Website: walmart
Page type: account-selection
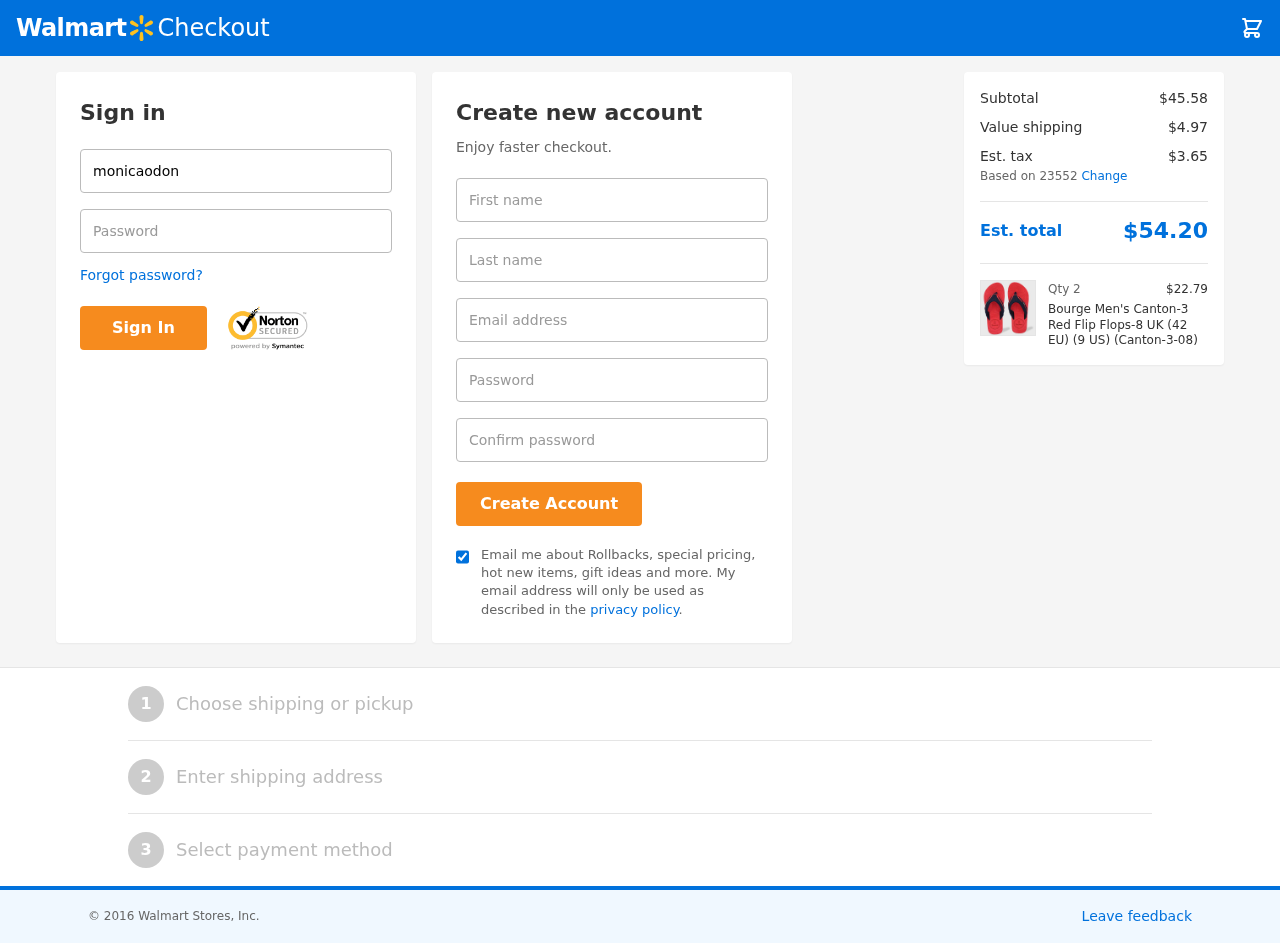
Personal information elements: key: PII_EMAIL
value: monica_odonnell@yahoo.com
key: PII_FIRSTNAME
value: Monica
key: PII_LASTNAME
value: Odonnell
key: PII_LOGIN_USERNAME
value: monicaodonnell99
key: PII_POSTCODE
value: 23552
Product elements: key: PRODUCT1_NAME
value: Bourge Men's Canton-3 Red Flip Flops-8 UK (42 EU) (9 US) (Canton-3-08)
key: PRODUCT1_PRICE
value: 22.79
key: PRODUCT1_QUANTITY
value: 2
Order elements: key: ORDER_SUBTOTAL
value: $45.58
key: ORDER_SHIPPING_COST
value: $4.97
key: ORDER_TAX
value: $3.65
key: ORDER_TOTAL
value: $54.20